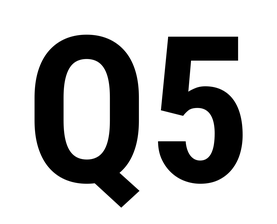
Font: Roboto_Condensed_Bold